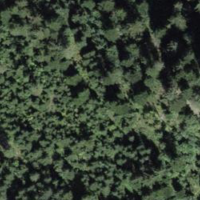
EUNIS habitat code: 43
Species observed at this site:
Tussilago farfara